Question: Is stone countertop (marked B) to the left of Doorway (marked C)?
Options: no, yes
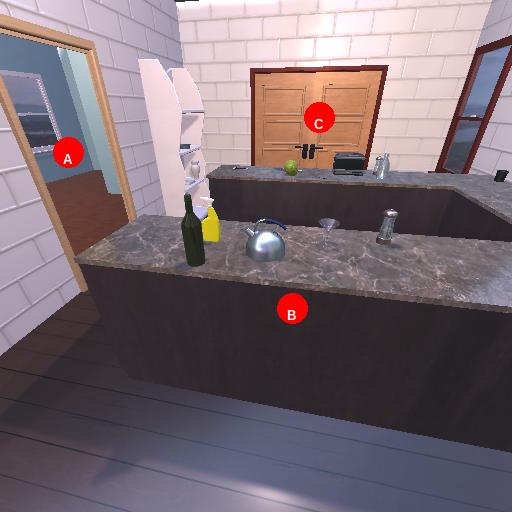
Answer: no